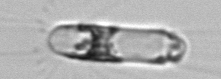
Label: Corethron_hystrix